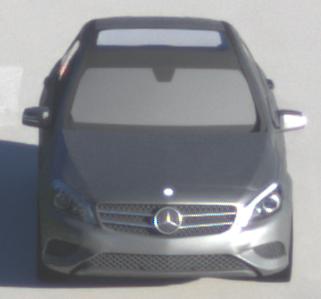
Make: Mercedes-Benz
Model: A 180
Detailed model: A-Class (176)
Model produced from: 2012/09
Model produced until: 2015/07
Doors: 5
Color: gray
Road condition: dry road
Daytime: morning or afternoon
Contrast: high contrast